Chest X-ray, AP view. Patient: 19 years old, sex F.
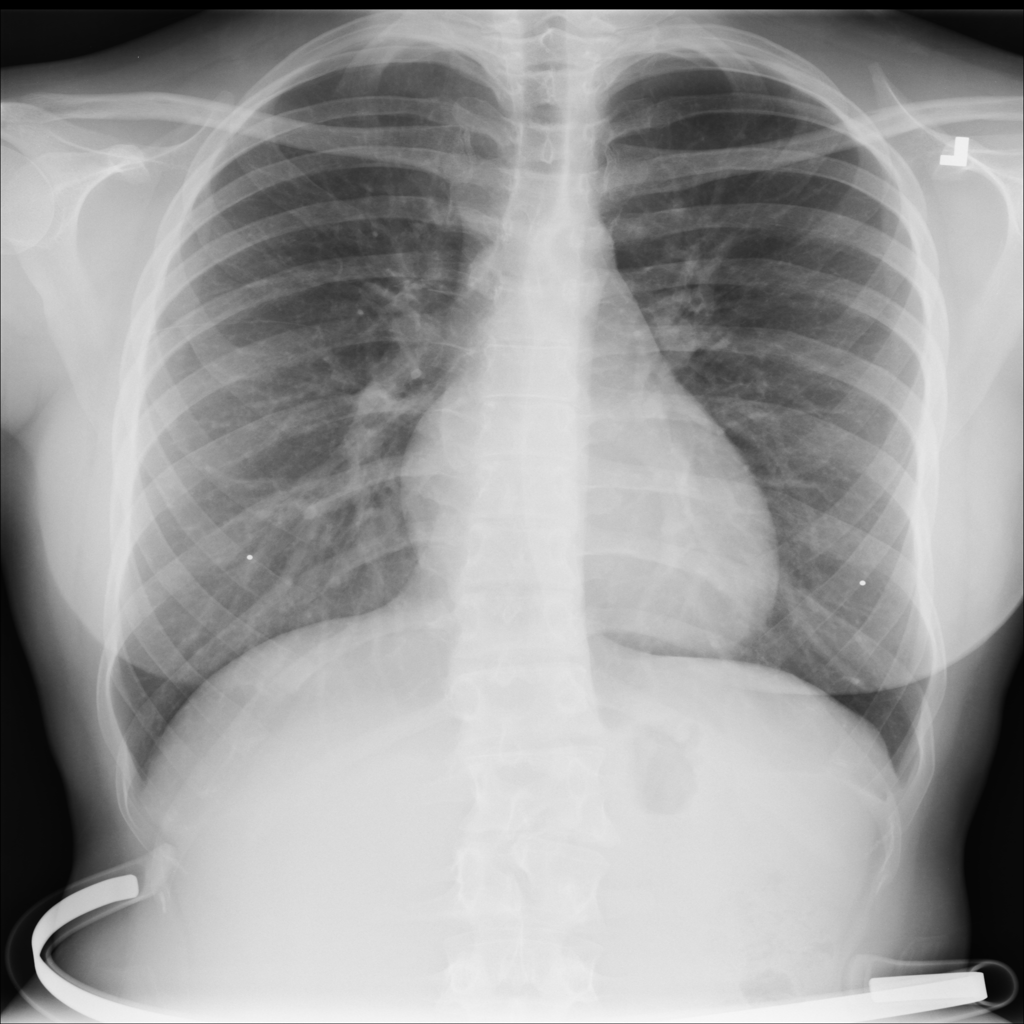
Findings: No Finding